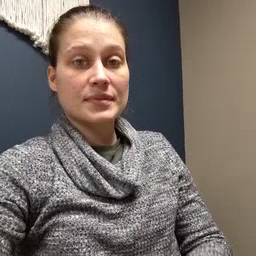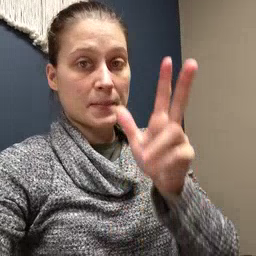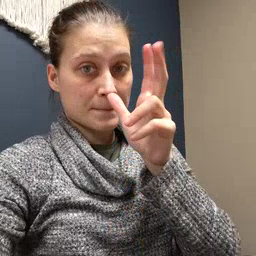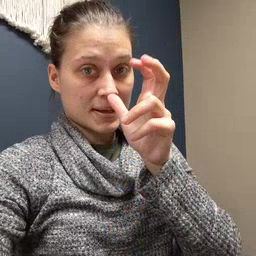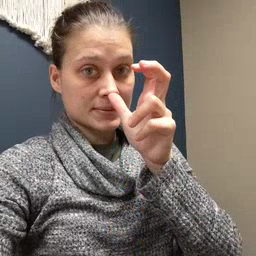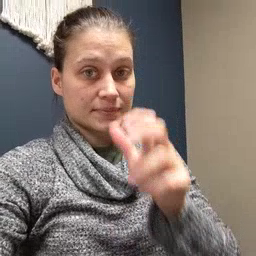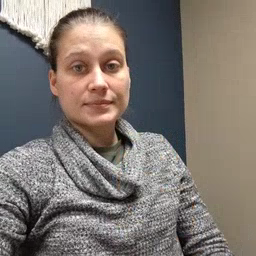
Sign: bug